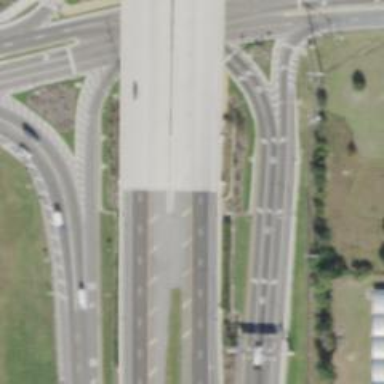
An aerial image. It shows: Bridge over motorway.